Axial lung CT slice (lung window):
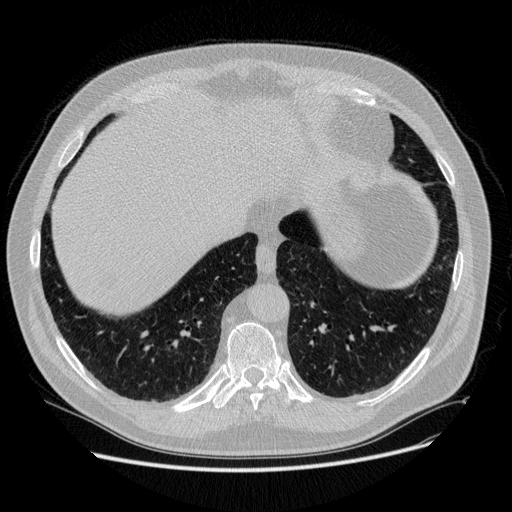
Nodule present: no